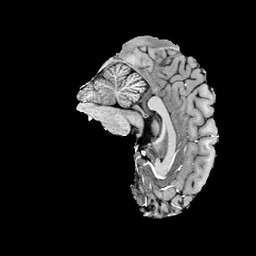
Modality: T1w
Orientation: sagittal
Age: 22
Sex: male
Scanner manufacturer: siemens
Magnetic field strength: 6.98 T
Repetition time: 6 s
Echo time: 0.00302 s